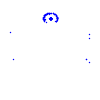
Particle: pion